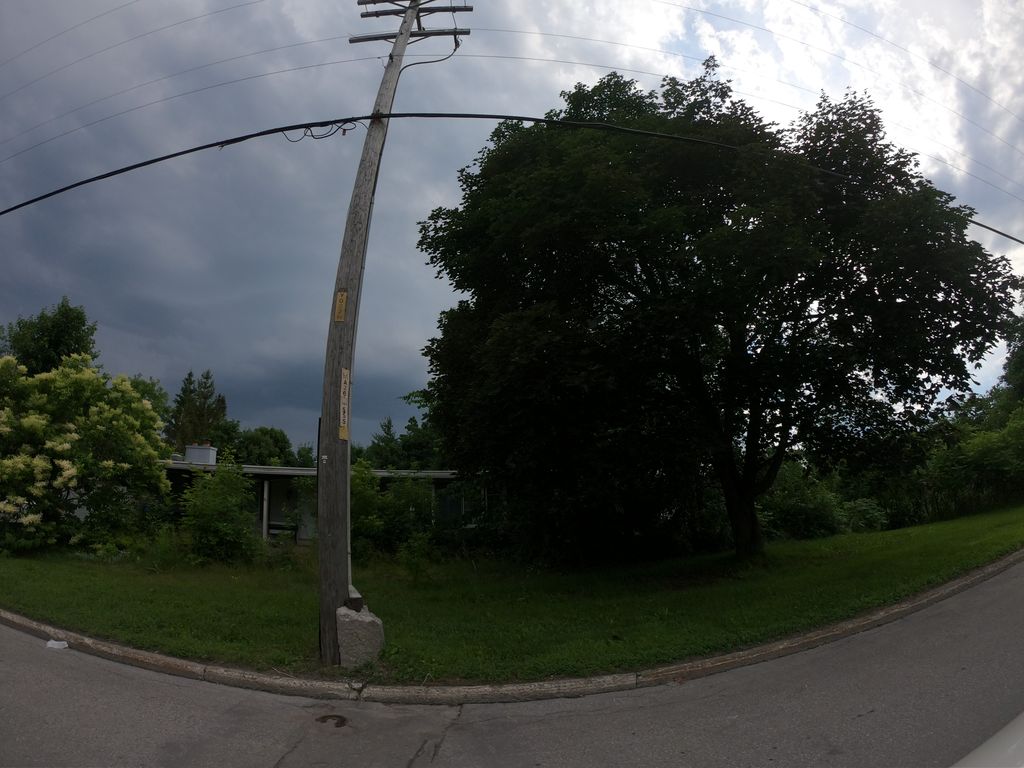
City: ottawa-gatineau